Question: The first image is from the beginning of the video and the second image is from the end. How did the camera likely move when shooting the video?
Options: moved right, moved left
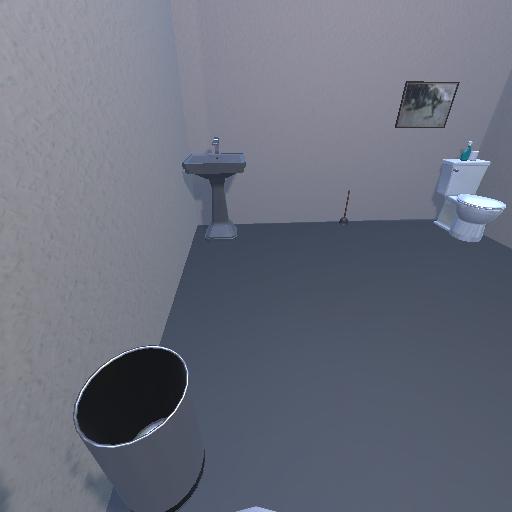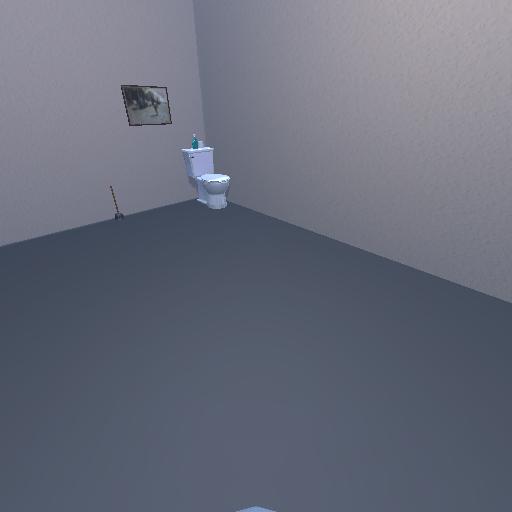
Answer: moved right